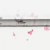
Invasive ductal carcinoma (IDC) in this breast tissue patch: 0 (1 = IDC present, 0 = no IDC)